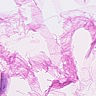
Metastatic tissue present: no